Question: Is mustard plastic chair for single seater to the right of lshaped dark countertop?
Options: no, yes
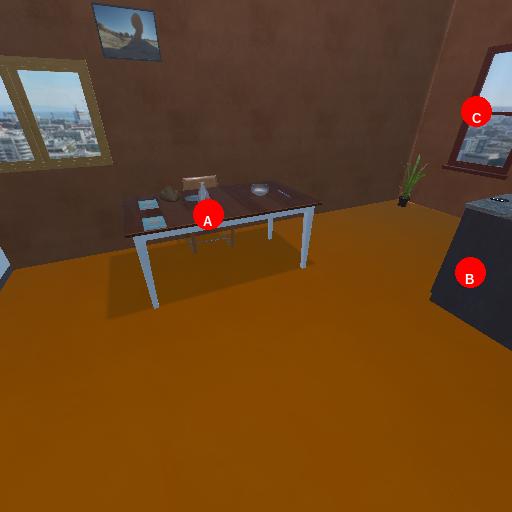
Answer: no